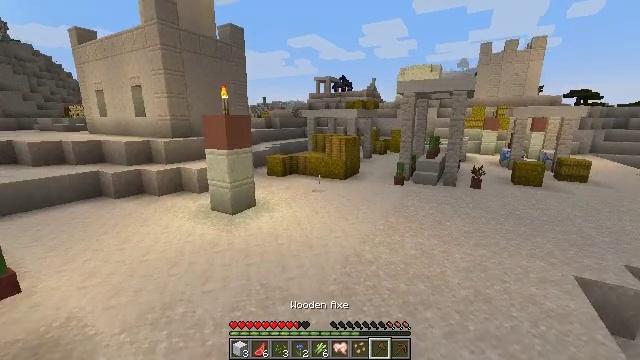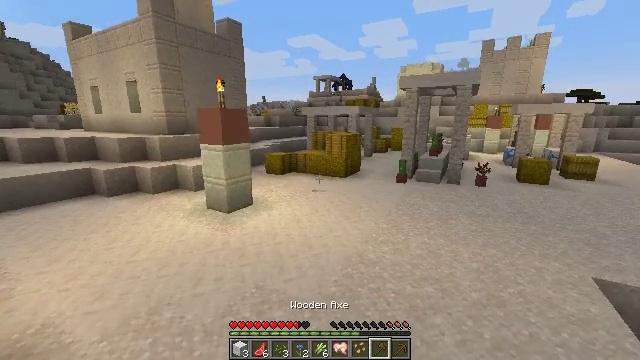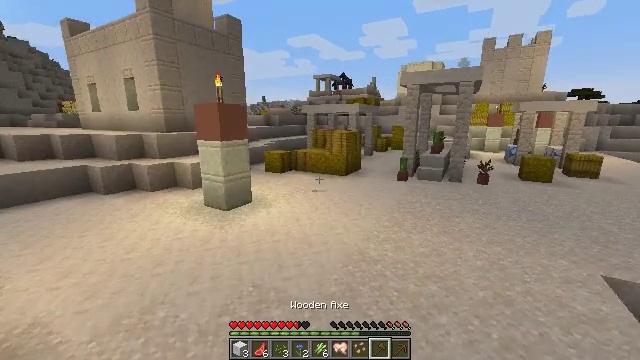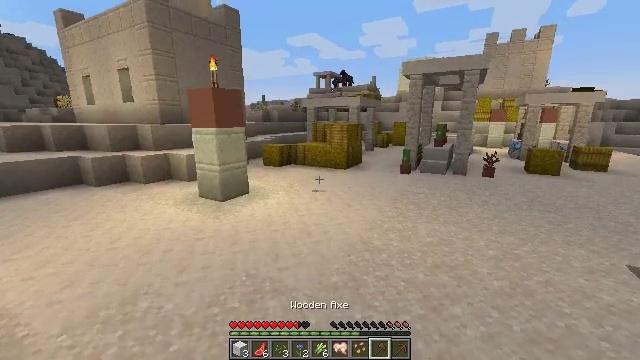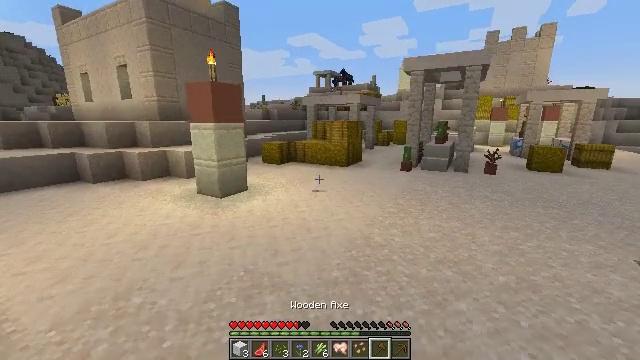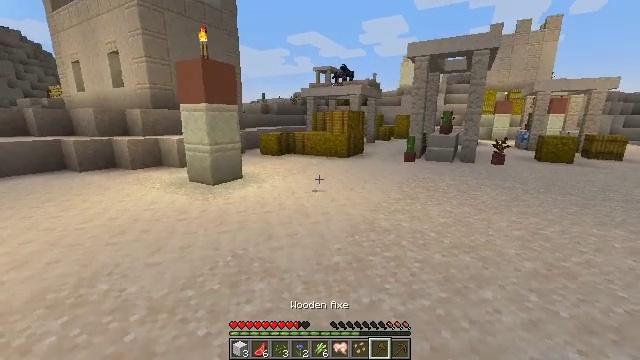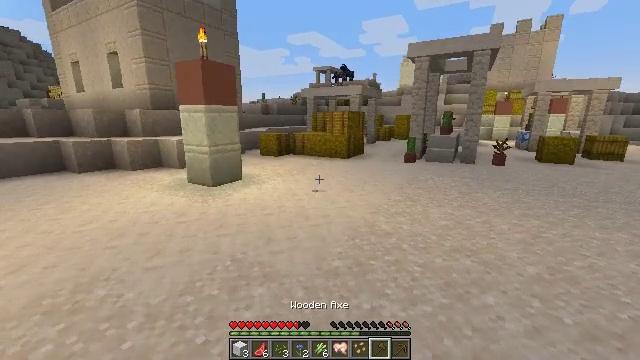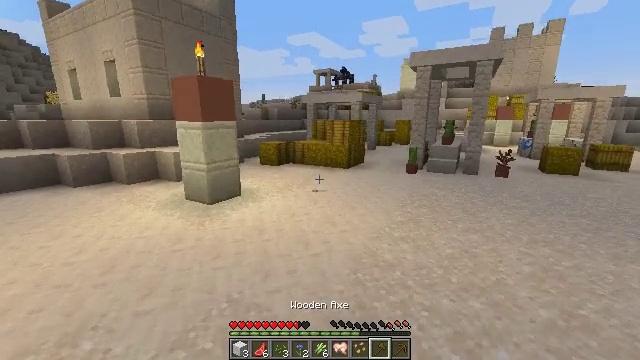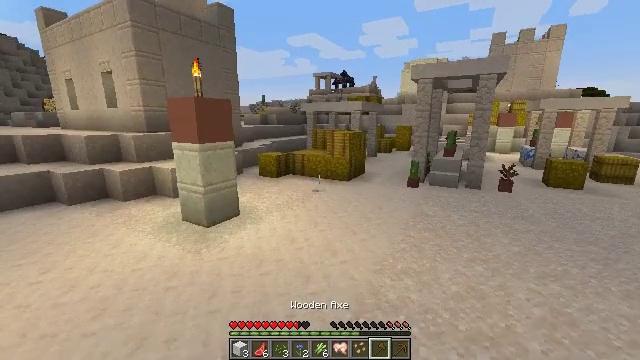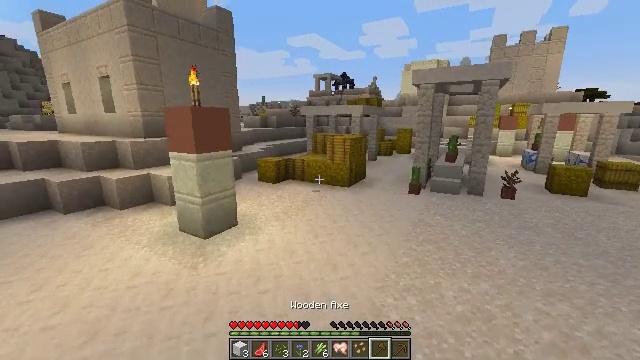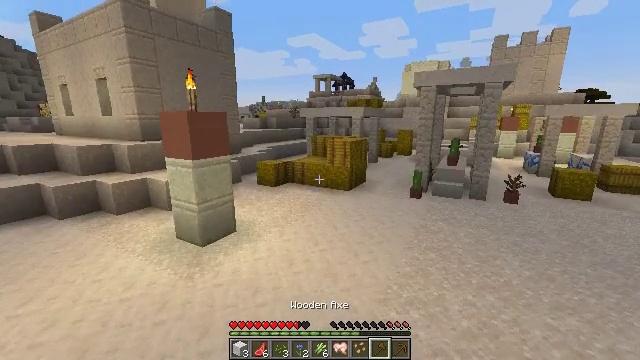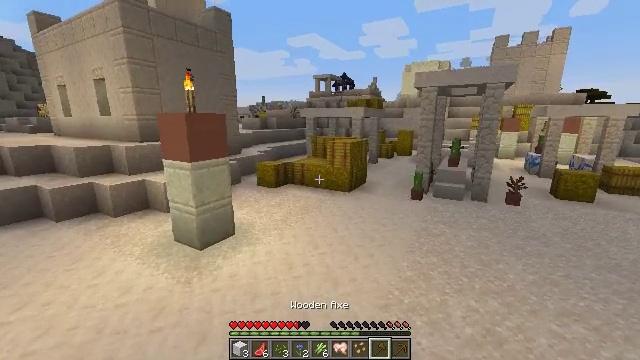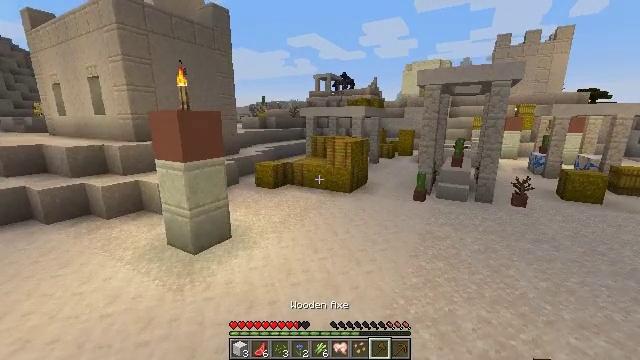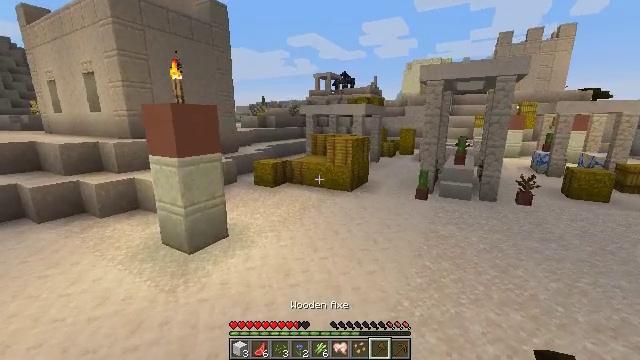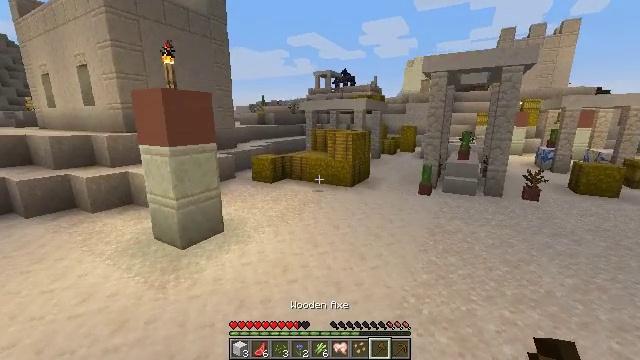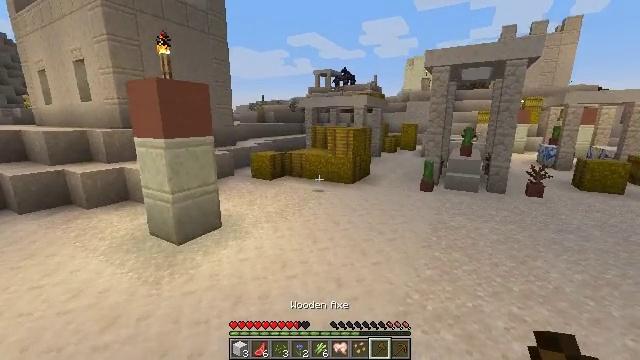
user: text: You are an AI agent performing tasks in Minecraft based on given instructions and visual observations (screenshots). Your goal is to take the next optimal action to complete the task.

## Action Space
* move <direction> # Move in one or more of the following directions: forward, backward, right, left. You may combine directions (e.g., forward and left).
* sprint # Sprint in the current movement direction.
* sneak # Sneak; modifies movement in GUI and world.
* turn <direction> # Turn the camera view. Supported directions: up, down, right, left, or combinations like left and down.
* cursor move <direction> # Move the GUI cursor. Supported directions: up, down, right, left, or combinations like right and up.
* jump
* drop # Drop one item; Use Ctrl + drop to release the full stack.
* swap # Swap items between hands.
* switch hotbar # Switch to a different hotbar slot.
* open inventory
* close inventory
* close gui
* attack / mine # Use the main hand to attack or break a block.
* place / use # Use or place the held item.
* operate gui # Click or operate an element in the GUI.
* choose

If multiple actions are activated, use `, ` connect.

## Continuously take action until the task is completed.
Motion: motion action
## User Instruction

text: Mine a hay block from the field.
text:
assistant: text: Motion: move forward, sprint, jump
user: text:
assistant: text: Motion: move forward, sprint, jump
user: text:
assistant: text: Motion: move forward, sprint, jump
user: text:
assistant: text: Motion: move forward, sprint, jump
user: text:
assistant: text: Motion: move forward, sprint, jump
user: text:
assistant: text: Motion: move forward, jump
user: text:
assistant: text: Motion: move forward, jump
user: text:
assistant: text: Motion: move forward, jump
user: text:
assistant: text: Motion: move forward, jump
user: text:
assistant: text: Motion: move forward, jump
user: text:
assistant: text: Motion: move forward, jump
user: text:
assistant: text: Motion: move forward, jump
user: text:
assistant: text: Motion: move forward, jump
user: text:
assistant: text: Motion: move forward, jump
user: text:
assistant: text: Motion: move forward, jump
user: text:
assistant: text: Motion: move forward, jump
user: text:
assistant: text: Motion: move forward, jump
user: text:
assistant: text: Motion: move forward, jump
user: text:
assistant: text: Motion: move forward, jump
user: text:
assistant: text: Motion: move forward, sprint, jump
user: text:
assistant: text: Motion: move forward, sprint, jump
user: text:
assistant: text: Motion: move forward, sprint, jump
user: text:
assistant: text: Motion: move forward, sprint, jump
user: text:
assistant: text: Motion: move forward, turn right, jump
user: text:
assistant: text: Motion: move forward, turn right, jump
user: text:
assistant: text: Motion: move forward, turn right, jump
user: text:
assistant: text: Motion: move forward, jump
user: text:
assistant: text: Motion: move forward, jump
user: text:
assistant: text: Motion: move forward, jump
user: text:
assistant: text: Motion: move forward, jump